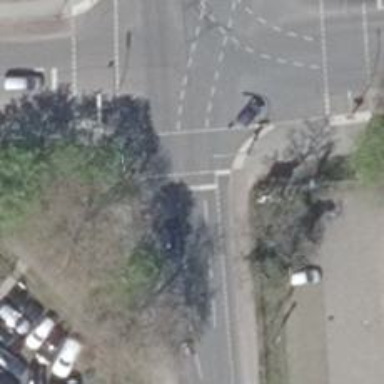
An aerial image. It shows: Road with traffic signals.